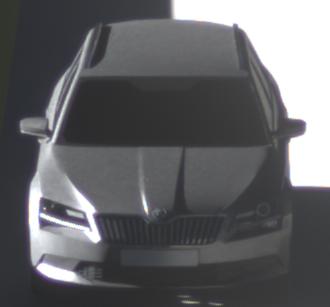
Make: Skoda
Model: Superb Combi 1.4 TSI
Detailed model: Superb (III) Combi
Model produced from: 2015/09
Model produced until: 2018/06
Doors: 5
Color: gray
Road condition: dry road
Daytime: morning or afternoon
Contrast: high contrast